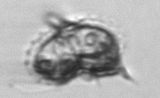
Label: Amylax